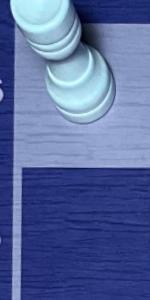
Label: Empty